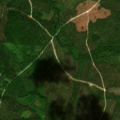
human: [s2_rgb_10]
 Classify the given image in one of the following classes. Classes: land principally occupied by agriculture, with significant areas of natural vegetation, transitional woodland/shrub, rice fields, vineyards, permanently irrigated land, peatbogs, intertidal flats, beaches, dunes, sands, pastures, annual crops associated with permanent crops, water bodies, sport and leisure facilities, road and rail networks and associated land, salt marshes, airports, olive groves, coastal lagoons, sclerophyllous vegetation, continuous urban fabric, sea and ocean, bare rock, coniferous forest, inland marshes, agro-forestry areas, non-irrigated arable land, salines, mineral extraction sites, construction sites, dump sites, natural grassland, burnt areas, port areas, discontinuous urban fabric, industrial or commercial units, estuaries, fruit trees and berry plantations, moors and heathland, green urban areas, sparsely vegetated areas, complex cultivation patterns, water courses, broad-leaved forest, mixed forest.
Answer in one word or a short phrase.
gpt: coniferous forest, mixed forest, transitional woodland/shrub